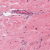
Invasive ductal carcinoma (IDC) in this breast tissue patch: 0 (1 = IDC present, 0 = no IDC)